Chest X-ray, AP view. Patient: 51 years old, sex M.
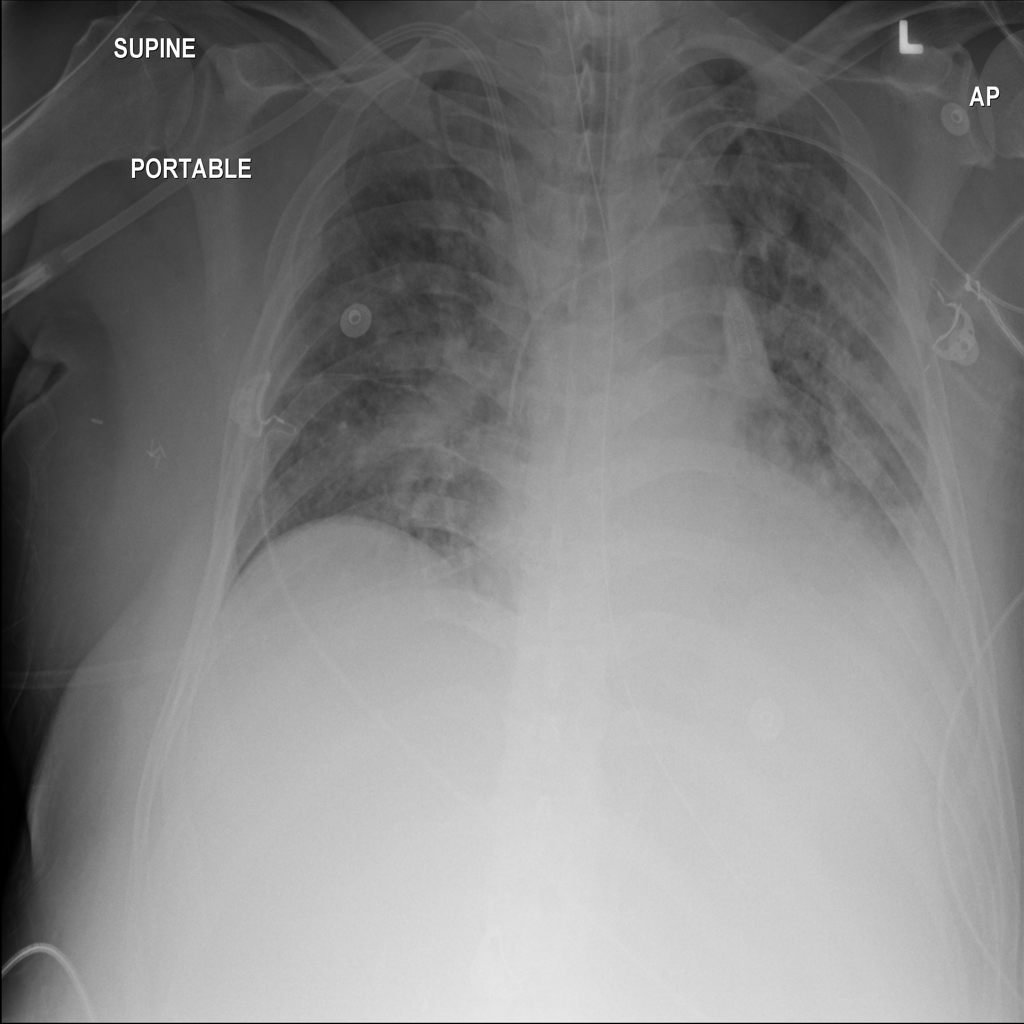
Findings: No Finding